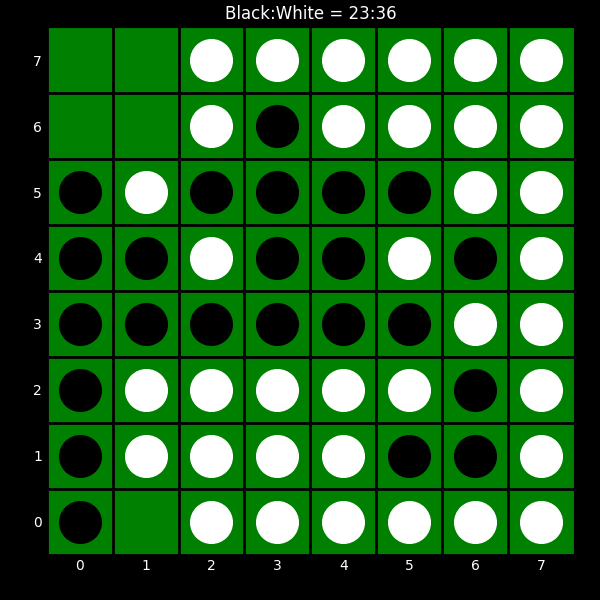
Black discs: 23
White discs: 36